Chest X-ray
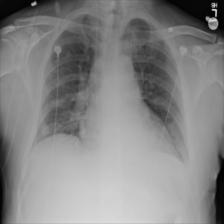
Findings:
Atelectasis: negative
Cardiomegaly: negative
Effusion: negative
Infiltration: negative
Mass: negative
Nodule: positive
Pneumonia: negative
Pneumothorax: positive
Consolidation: negative
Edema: negative
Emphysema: negative
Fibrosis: negative
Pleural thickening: negative
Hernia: negative